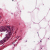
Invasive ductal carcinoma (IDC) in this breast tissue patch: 0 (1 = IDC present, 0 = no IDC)